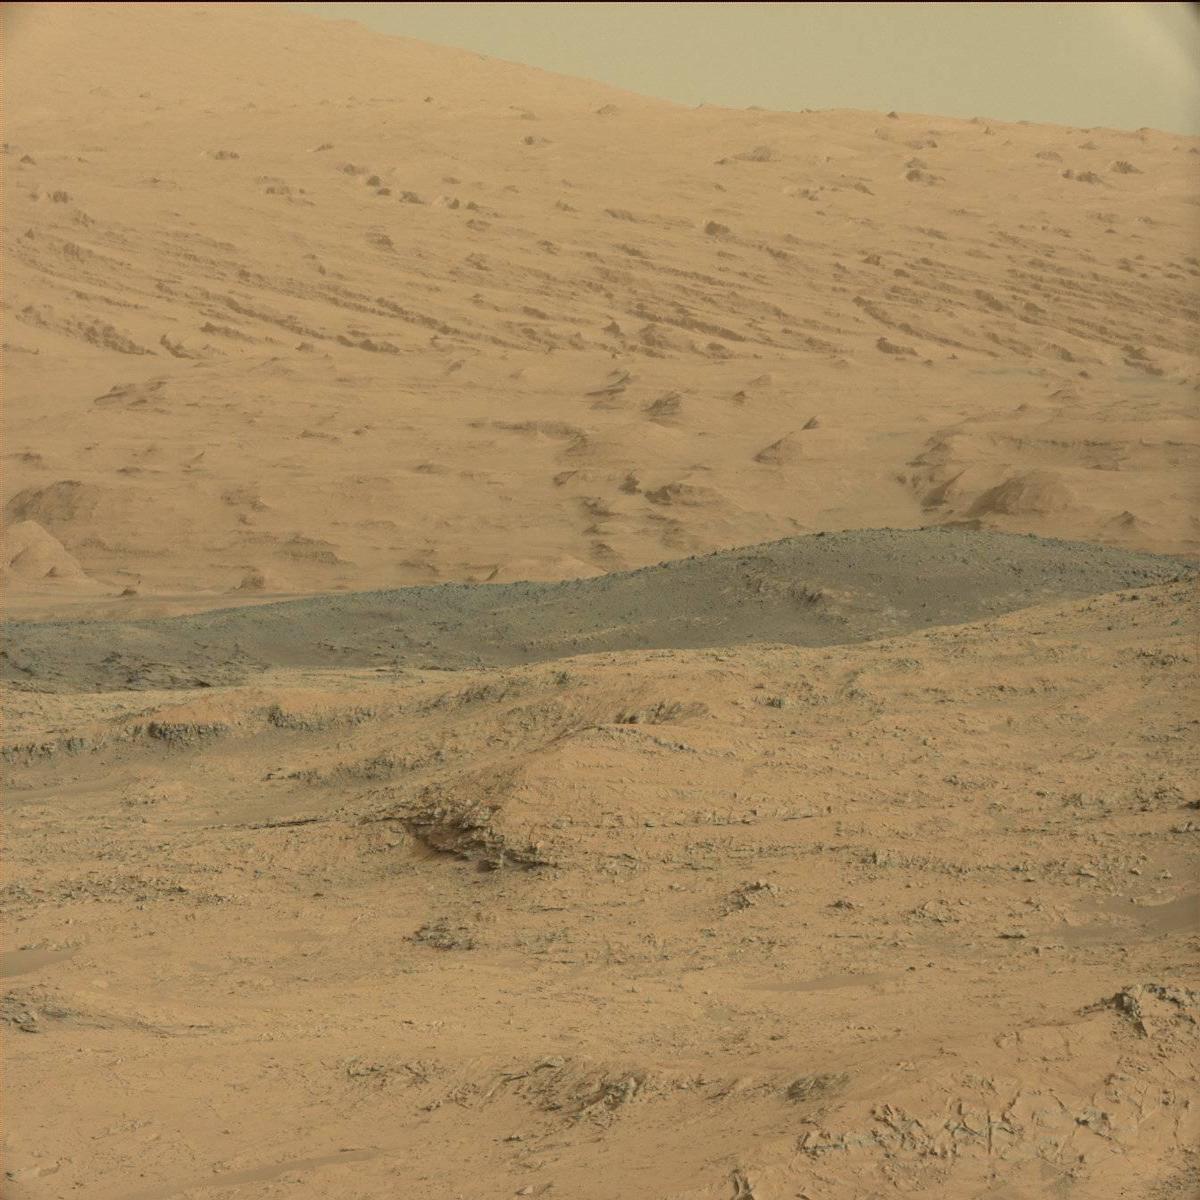
Terrain classes present: Bedrock, Ridge, Sand / Soil, Sky